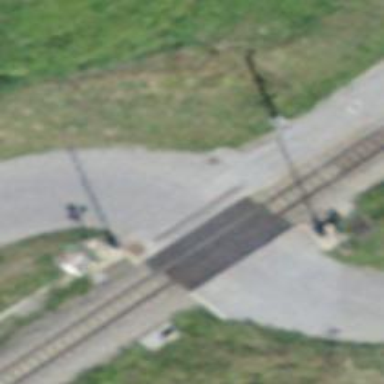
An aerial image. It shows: Level crossing along the railway.